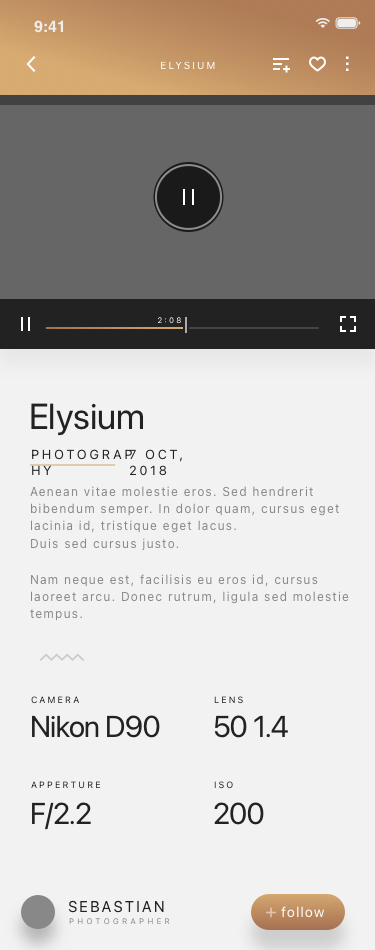
Text in this UI design:
follow
photographer
sebastian stan
200
iso
F/2.2
Apperture
50 1.4
lens
Nikon D90
camera
Aenean vitae molestie eros. Sed hendrerit bibendum semper. In dolor quam, cursus eget lacinia id, tristique eget lacus. Duis sed cursus justo.  Nam neque est, facilisis eu eros id, cursus laoreet arcu. Donec rutrum, ligula sed molestie tempus.
7 OCT, 2018
photography
Elysium
2:08
elysium
9:41